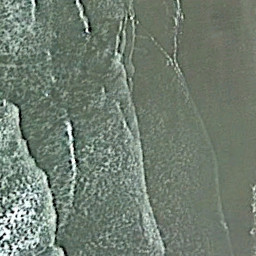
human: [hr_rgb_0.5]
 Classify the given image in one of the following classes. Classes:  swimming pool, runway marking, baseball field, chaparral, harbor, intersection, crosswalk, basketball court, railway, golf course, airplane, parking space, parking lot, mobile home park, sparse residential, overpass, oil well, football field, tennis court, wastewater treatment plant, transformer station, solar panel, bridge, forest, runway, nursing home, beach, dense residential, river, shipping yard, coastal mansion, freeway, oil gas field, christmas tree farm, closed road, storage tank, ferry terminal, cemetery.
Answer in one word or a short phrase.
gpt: beach